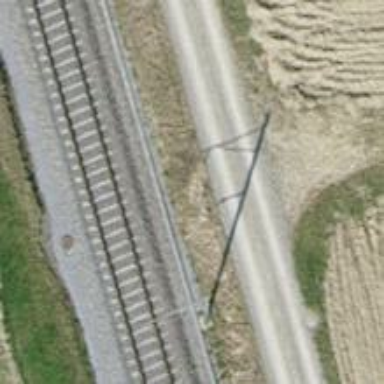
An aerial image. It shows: Grassy track with grade3 tracktype.